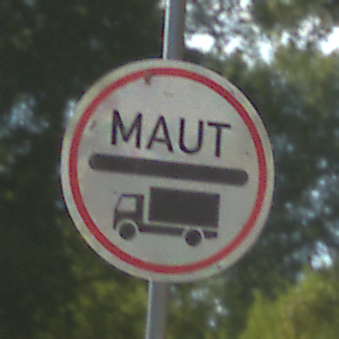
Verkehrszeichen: Mautpflicht
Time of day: MorningAfternoon
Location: Outdoor (Nature)
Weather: PartlyCloudy
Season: NotSpecified
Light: Natural